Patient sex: M
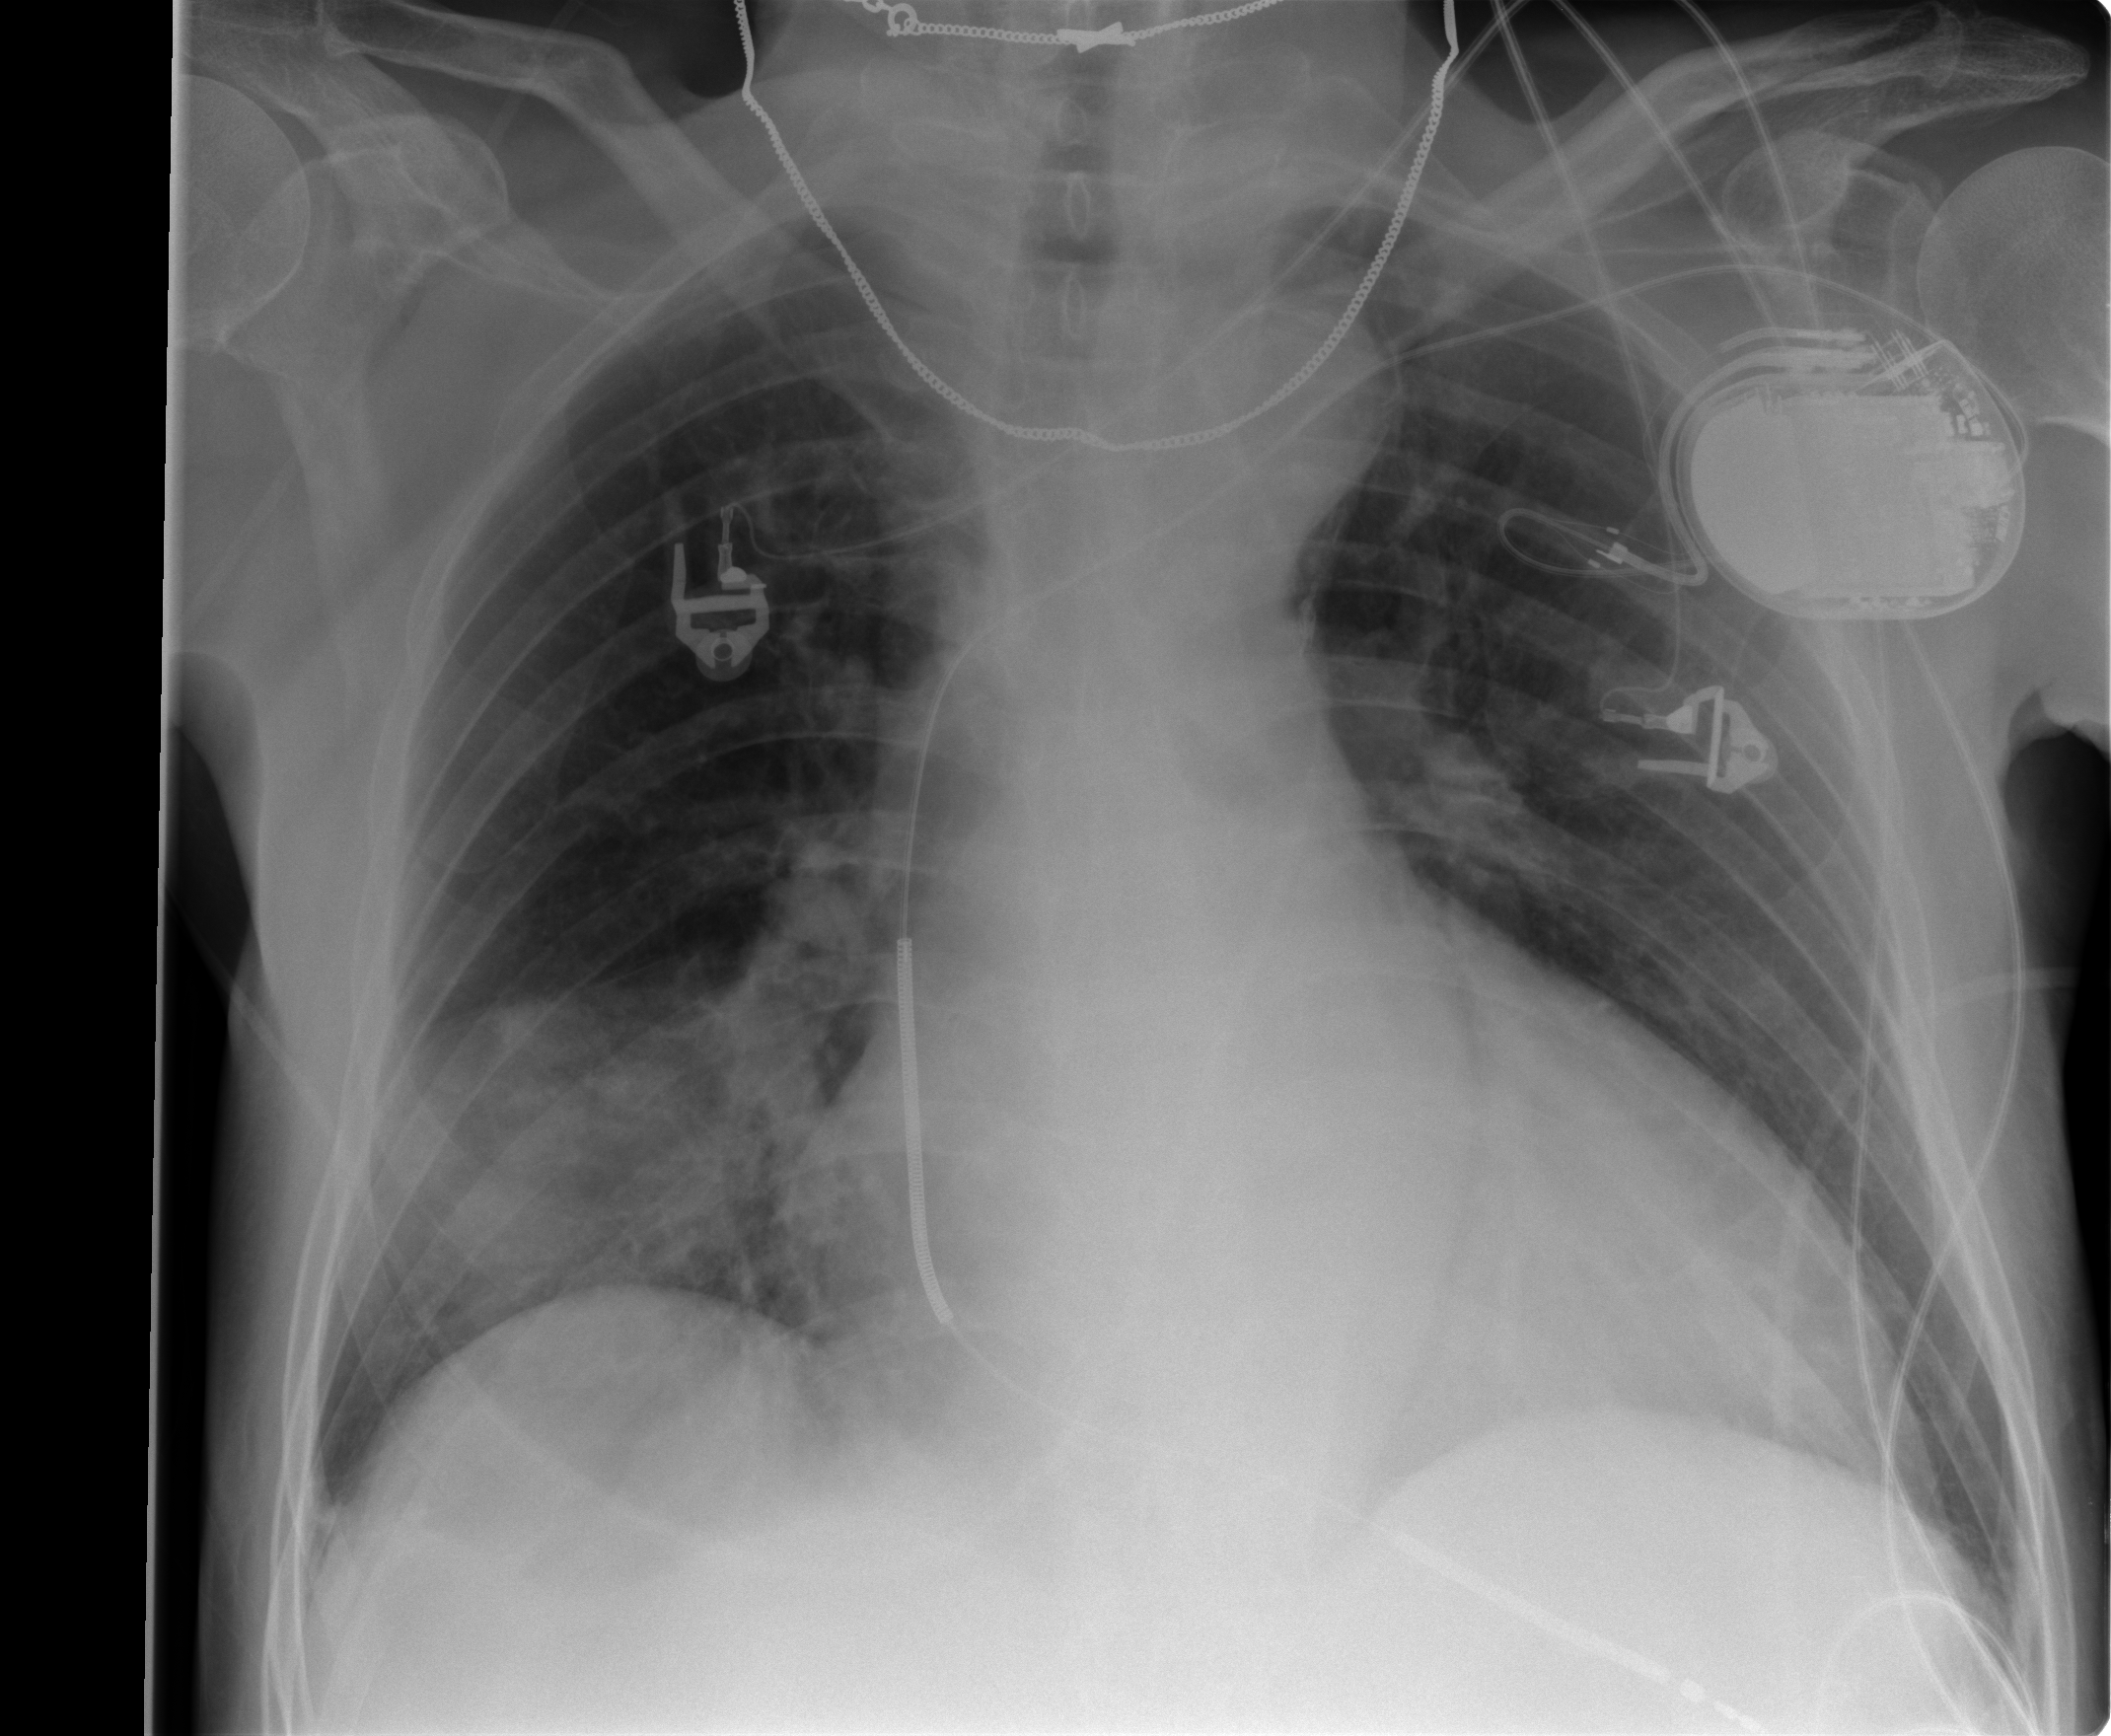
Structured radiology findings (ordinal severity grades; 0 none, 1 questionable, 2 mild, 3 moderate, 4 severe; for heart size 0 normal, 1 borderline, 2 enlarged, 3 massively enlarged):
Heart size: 2
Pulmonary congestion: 1
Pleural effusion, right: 0
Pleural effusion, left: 0
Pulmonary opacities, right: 3
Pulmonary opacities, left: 0
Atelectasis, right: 2
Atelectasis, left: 0